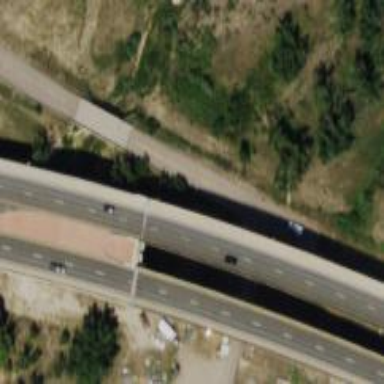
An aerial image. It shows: Secondary road crossing viaduct bridge.